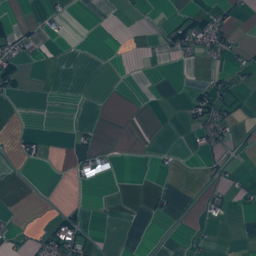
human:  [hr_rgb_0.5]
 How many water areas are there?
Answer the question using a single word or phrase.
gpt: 32

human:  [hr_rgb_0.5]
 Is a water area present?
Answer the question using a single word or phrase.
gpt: yes

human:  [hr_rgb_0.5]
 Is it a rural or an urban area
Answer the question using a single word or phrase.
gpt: urban

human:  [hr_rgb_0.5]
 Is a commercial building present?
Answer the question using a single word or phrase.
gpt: yes

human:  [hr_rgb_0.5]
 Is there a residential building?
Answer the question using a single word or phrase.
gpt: yes

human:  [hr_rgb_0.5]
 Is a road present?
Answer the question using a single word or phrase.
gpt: yes

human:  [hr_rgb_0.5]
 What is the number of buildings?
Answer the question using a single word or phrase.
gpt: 568

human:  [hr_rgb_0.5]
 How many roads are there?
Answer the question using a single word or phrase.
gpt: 163

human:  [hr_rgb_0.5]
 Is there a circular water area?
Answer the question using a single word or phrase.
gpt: yes

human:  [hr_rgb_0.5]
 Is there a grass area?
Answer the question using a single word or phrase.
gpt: yes

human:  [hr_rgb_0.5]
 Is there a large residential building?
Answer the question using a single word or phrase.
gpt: yes

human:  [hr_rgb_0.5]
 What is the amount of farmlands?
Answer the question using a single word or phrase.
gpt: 94

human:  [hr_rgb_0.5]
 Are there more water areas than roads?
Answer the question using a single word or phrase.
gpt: no

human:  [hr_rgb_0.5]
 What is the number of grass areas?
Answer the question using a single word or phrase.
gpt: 176

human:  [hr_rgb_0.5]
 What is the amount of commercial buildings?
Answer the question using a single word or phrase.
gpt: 13

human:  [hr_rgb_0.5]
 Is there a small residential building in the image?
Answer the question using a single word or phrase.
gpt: yes

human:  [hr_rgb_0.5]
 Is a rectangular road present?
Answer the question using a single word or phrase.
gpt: no

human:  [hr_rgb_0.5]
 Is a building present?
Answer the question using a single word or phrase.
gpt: yes

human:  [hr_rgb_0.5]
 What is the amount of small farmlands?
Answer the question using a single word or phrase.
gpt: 0

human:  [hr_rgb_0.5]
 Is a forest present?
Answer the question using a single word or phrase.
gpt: yes

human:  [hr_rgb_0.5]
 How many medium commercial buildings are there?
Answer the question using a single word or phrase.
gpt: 3

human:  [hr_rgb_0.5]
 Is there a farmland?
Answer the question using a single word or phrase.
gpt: yes

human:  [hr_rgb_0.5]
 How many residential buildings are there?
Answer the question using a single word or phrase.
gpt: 549

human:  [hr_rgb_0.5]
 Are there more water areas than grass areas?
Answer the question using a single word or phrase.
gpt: no

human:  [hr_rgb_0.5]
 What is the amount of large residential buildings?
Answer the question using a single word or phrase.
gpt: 2

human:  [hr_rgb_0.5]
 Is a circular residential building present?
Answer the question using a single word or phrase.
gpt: yes

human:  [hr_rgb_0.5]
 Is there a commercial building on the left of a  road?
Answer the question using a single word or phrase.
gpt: yes

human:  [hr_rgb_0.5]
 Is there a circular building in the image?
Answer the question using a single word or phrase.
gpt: yes

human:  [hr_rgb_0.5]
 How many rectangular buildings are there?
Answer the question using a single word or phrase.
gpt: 292

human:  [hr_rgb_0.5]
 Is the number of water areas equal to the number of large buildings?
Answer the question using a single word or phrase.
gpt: no

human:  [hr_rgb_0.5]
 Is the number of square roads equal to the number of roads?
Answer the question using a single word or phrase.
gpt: no

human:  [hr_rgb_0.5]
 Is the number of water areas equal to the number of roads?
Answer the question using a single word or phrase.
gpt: no

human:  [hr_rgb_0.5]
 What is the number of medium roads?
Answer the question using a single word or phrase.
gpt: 0

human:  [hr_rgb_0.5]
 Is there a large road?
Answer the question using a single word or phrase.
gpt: no

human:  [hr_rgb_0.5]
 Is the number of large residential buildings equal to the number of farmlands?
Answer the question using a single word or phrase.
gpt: no

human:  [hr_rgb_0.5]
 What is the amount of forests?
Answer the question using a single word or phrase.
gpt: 65

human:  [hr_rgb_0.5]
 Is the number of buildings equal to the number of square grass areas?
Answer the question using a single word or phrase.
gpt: no

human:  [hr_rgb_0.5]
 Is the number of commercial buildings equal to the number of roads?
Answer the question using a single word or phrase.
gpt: no

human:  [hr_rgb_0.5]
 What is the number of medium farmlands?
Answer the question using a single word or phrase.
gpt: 0

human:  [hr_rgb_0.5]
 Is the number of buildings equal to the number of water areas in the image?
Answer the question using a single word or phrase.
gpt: no

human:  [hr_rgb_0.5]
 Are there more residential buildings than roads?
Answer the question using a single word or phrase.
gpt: yes

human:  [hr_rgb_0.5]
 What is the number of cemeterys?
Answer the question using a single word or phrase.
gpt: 3

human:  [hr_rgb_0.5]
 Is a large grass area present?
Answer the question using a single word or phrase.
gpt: yes

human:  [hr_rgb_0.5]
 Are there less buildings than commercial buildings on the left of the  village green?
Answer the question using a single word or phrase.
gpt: no

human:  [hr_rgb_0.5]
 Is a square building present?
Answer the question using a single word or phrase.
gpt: yes

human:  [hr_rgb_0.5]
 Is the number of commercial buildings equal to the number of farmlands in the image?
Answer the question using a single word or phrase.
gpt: no

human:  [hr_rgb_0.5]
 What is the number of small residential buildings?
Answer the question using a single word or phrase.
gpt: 538

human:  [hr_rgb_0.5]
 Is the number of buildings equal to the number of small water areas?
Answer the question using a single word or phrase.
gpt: no

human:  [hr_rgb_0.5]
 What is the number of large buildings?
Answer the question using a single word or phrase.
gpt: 2

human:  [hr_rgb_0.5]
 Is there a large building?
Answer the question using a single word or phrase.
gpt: yes

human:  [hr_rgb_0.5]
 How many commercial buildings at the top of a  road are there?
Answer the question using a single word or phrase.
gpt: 13

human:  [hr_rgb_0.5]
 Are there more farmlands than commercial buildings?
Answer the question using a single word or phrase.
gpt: yes

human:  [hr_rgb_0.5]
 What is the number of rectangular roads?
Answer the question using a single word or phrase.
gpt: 0

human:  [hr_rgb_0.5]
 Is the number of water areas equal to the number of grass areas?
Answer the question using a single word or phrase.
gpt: no

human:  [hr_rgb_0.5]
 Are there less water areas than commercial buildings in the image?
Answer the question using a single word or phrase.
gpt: no

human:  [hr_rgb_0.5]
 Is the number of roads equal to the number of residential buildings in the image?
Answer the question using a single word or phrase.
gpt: no

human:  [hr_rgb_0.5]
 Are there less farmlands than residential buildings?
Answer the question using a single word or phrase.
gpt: yes

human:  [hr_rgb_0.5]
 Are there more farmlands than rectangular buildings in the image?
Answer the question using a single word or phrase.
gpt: no

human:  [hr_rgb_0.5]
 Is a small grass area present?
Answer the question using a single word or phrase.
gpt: yes

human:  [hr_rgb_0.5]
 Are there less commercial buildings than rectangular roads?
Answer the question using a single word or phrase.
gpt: no

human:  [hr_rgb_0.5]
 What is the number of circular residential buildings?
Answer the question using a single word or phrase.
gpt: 2

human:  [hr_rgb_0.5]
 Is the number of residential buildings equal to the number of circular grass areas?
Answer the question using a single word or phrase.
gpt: no

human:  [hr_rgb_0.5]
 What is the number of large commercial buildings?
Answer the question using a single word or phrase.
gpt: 0

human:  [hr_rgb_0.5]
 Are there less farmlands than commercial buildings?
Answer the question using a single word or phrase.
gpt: no